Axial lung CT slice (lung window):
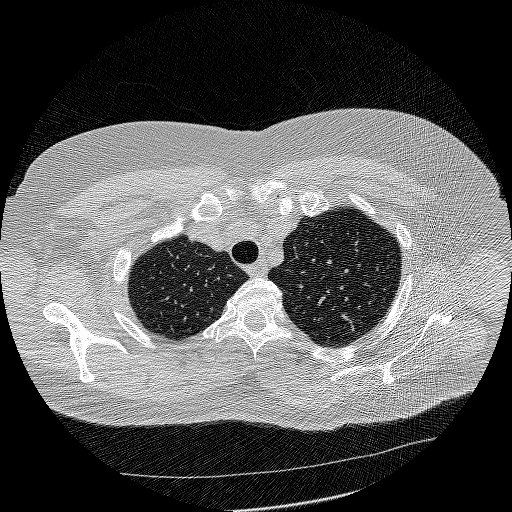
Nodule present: no